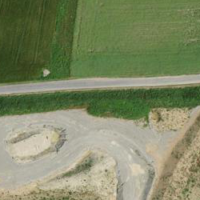
EUNIS habitat code: 52
Species observed at this site:
Corvus corone
Emberiza citrinella
Dendrocopos major
Buteo buteo
Sylvia atricapilla
Luscinia megarhynchos
Larus michahellis
Alauda arvensis
Ardea alba
Erithacus rubecula
Tringa glareola
Pica pica
Phoenicurus ochruros
Tringa totanus
Saxicola rubicola
Falco tinnunculus
Picus viridis
Emberiza calandra
Cyanistes caeruleus
Lepus europaeus
Riparia riparia
Lanius excubitor
Linaria cannabina
Chloris chloris
Sturnus vulgaris
Phasianus colchicus
Passer domesticus
Fringilla coelebs
Lanius collurio
Streptopelia turtur
Carduelis carduelis
Turdus merula
Columba palumbus
Saxicola rubetra
Fringilla montifringilla
Parus major
Hirundo rustica
Milvus migrans
Milvus milvus